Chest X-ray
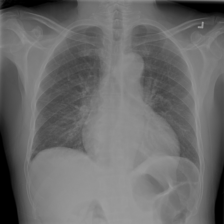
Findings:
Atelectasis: positive
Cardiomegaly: negative
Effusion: negative
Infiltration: negative
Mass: negative
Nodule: negative
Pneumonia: negative
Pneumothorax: negative
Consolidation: negative
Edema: negative
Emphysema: negative
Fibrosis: negative
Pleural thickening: negative
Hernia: negative